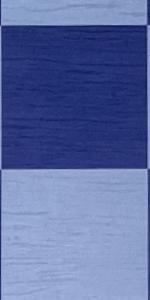
Label: Empty